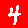
Digit: 4